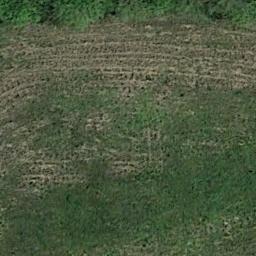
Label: meadow